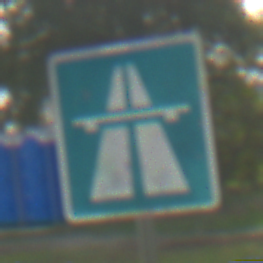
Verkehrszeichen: Autobahn
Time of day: MorningAfternoon
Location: Outdoor (Suburban)
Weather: PartlyCloudy
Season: NotSpecified
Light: Natural